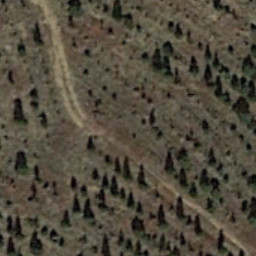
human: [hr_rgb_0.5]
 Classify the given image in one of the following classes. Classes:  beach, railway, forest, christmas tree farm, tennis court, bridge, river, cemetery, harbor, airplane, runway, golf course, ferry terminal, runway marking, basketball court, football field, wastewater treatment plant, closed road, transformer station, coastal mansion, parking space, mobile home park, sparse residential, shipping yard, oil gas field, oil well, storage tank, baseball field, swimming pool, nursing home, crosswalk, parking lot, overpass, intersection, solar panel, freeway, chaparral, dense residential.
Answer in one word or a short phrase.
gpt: christmas tree farm